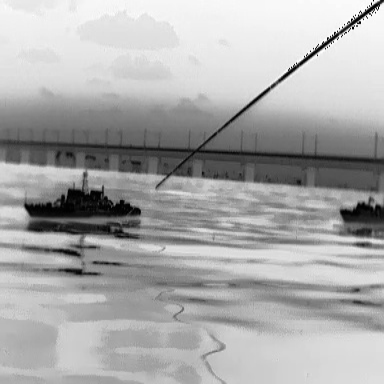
There are two warships in the infrared image.